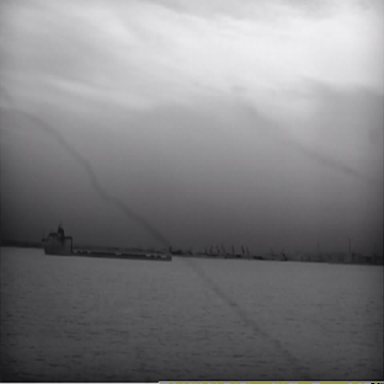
There is a liner in the infrared image.